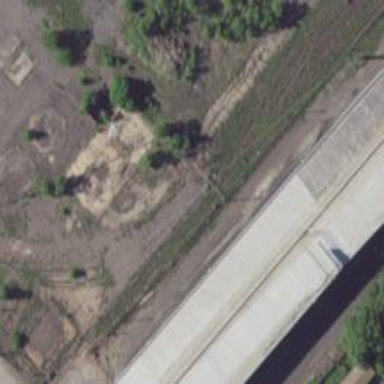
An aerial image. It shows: Disused railway spur.